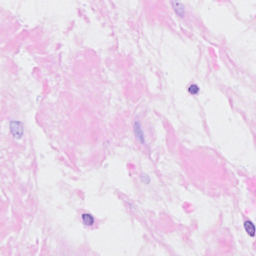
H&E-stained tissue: Breast